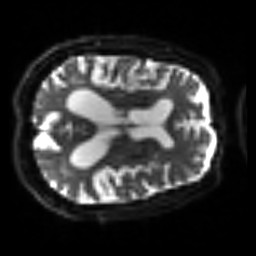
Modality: sbref
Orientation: axial
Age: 69
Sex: male
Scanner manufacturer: siemens
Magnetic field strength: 3 T
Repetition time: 3.2 s
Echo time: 0.081 s